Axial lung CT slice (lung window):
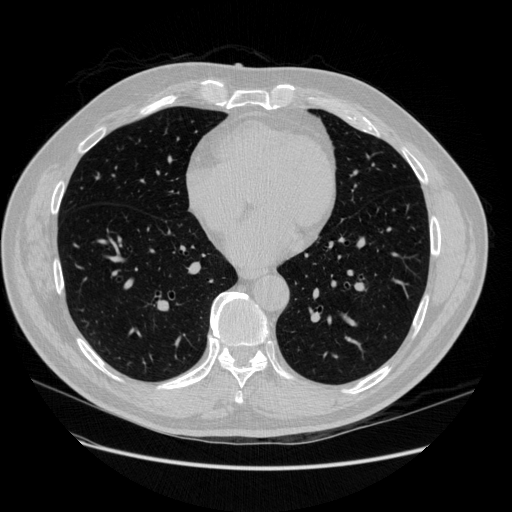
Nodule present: no